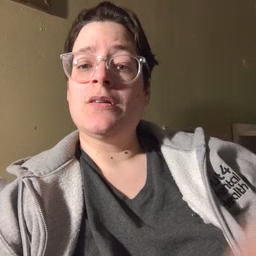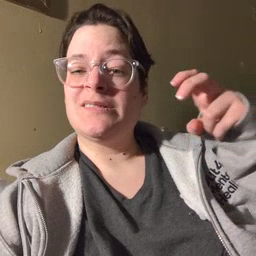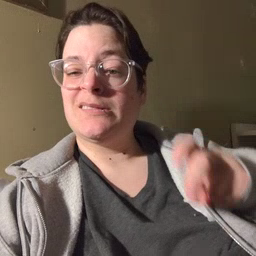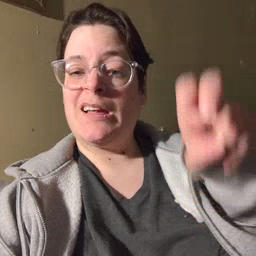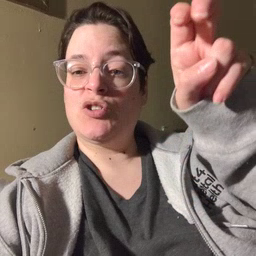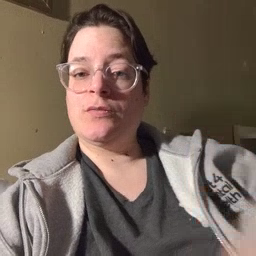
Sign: stairs